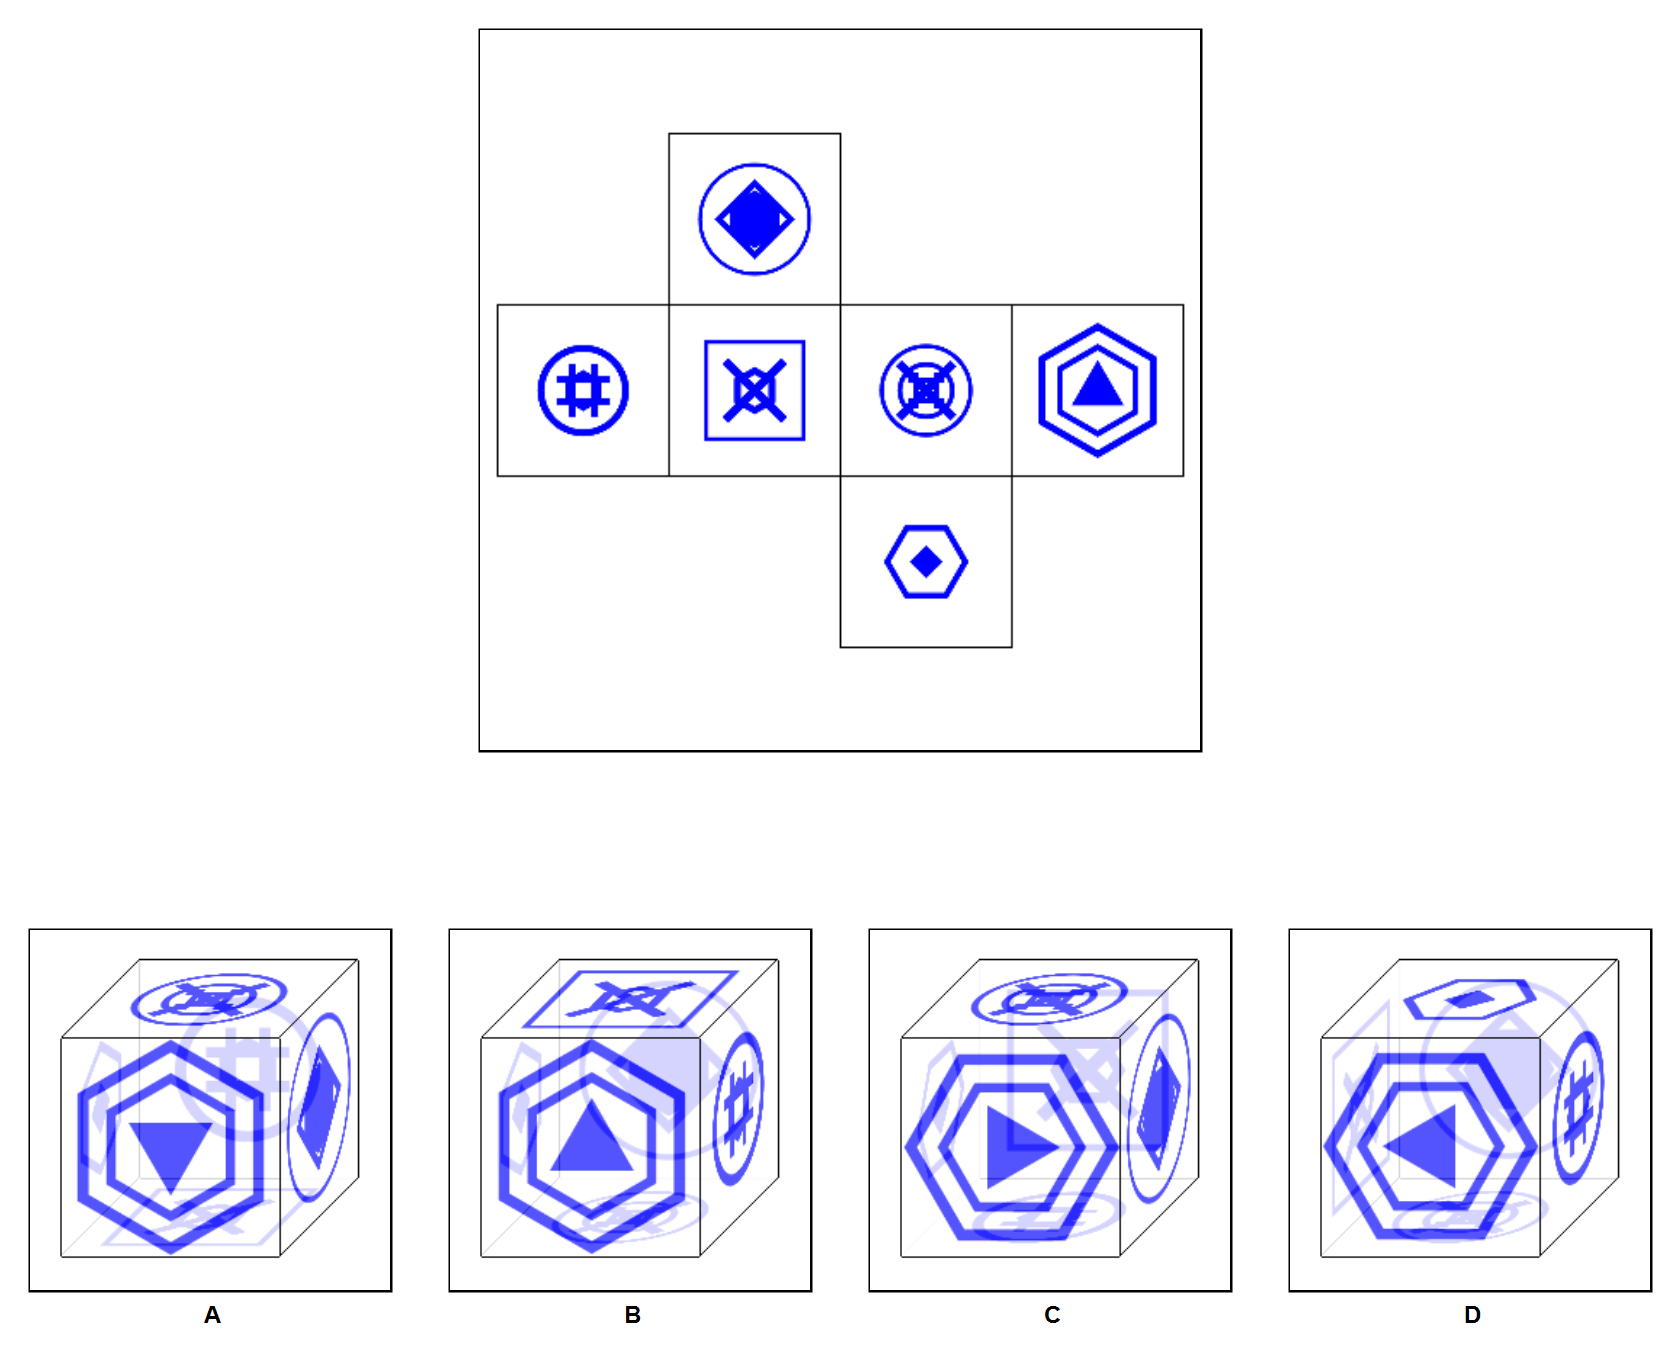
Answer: C